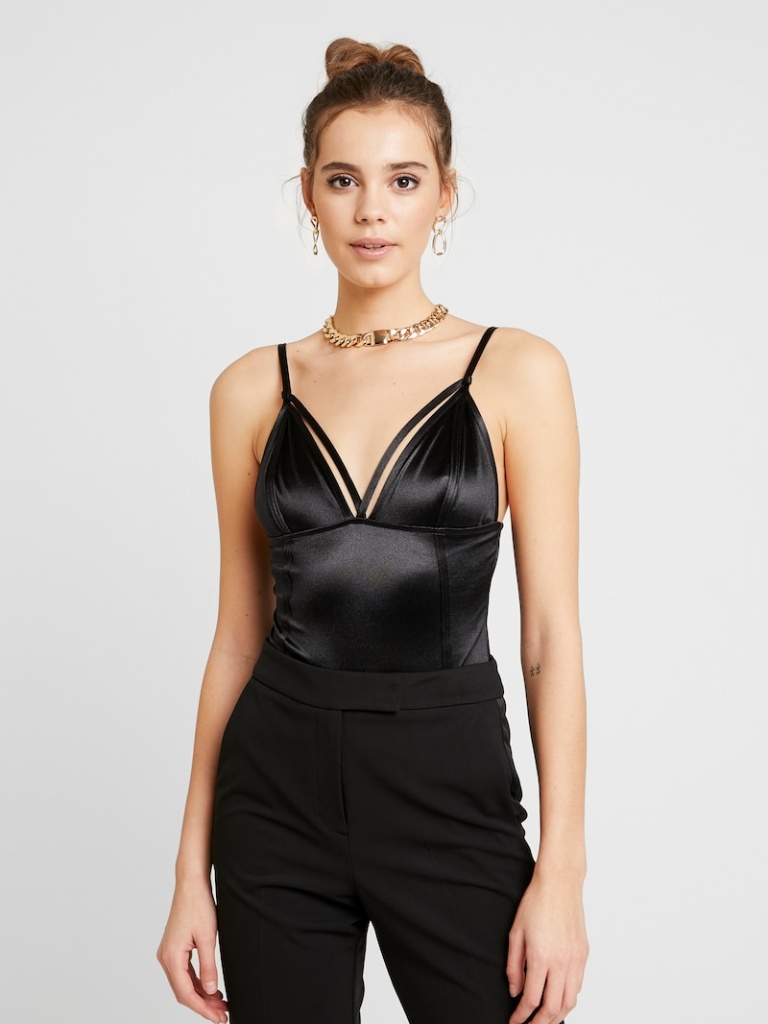
satin tight sleeveless hip length Fully Tucked in v-neck bodysuit